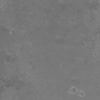
Atmospheric dust classification: not_dusty